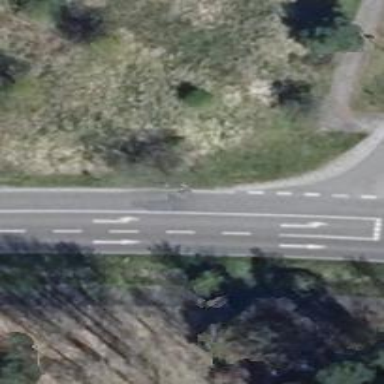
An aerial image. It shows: Secondary road with asphalt surface and cycle track on the right side.